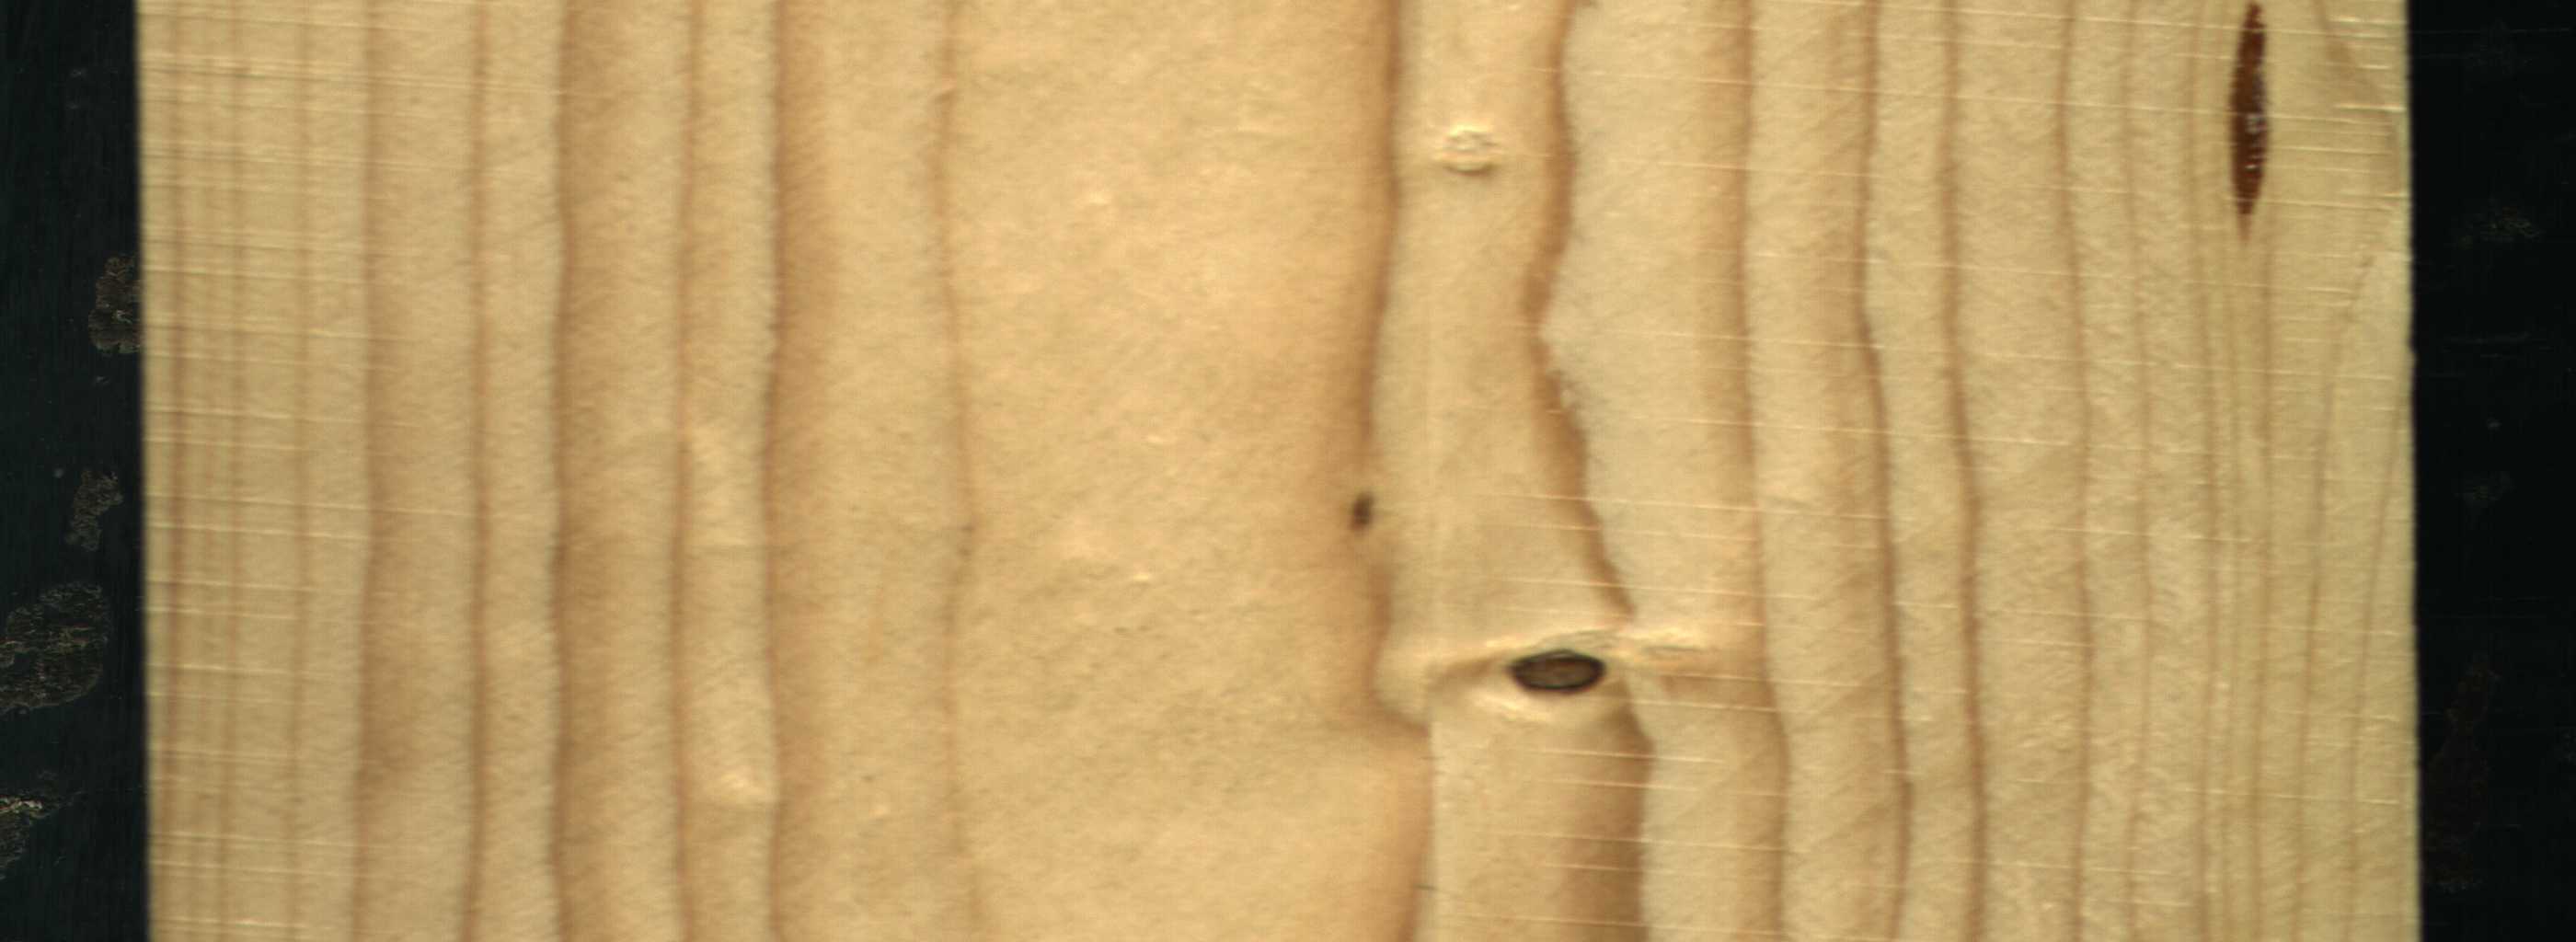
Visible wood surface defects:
resin
Dead_Knot